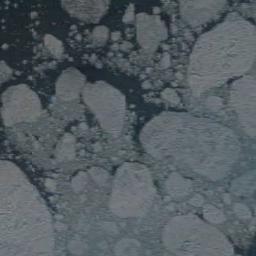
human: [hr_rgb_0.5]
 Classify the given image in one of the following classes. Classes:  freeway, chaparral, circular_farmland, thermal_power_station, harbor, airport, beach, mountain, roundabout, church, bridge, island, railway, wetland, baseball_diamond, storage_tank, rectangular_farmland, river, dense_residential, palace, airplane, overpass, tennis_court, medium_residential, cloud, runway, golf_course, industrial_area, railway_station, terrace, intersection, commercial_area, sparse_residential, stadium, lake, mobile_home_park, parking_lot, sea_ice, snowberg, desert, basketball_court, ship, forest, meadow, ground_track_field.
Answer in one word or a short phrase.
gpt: sea_ice